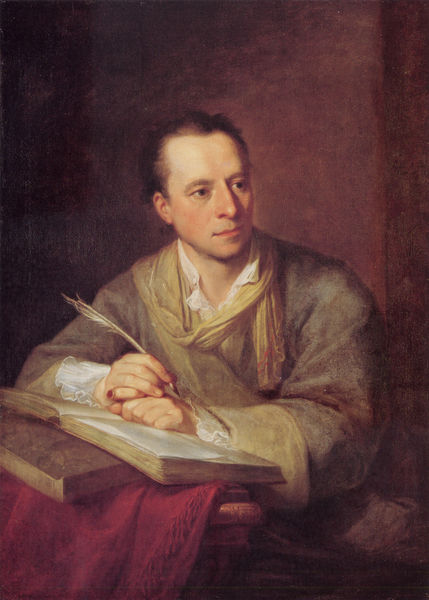
Titel: Bildnis Johann Joachim Winckelmann
Künstler: Angelika Kauffmann
Standort: Zürich.
Institution: Kunsthaus
Schlagwörter: dunkel, feder, gemälde, hand, kopf, mann, schatten, weiß, gelb, grün, ocker, sitzen, braun, finger, grau, haar, hell, hintergrund, holz, kleid, licht, mund, nacht, nase, ohr, orange, raum, schmuck, schwarz, stirn, tisch, zimmer, blick, rot, schal, tuch, beige, hochformat, malerei, hemd, jacke, jung, wand, augen, bibel, falten, gesicht, kleidung, kragen, mensch, spitze, ärmel, bildnis, hals, herr, hände, innenraum, portrait, porträt, tischbein, tischdecke, tischtuch, öl, gewand, interieur, mantel, sitzend, stoff, decke, kinn, lippen, ohren, rosa, rouge, seide, lächeln, schrift, wangen, bücher, papier, sitz, warm, lila, violett, ausdruck, dichter, ernst, poet, brauen, halstuch, homme, vert, yeux, hausmantel, morgenmantel, nachdenklich, rüschen, nachdenken, hemdkragen, ring, tusche, buch, denken, hakennase, seite, schriftsteller, autor, denker, literat, literatur, schiller, manschette, manschetten, geheimratsecken, pult, wissenschaftler, kiel, selbstportrait, seiten, halbportrait, halbprofil, versunken, brief, schreiben, introvertiert, rötlich, stapel, fernsicht, notizbuch, gelehrter, rotes tuch, geöffnet, schreiber, goethe, stulpen, johann, rubin, ringfinger, wissenschaft, schreibfeder, poesie, pinakothek, federkiel, humboldt, schreibend, siegelring, van loo, folianten, bartlos, grübeln, garçon, visage, rotes, schreiberling, livre, wolfgang, tischrand, wortsuche, blick ins leere, winckelmann, carle van loo, diderot, manschtte, rote decke, tuschefeder, volianten, hriftsteller, hintergrunjd, schal#, rechthänder, geheimratsecekn, messieu